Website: apple-inc
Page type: customer-info-address
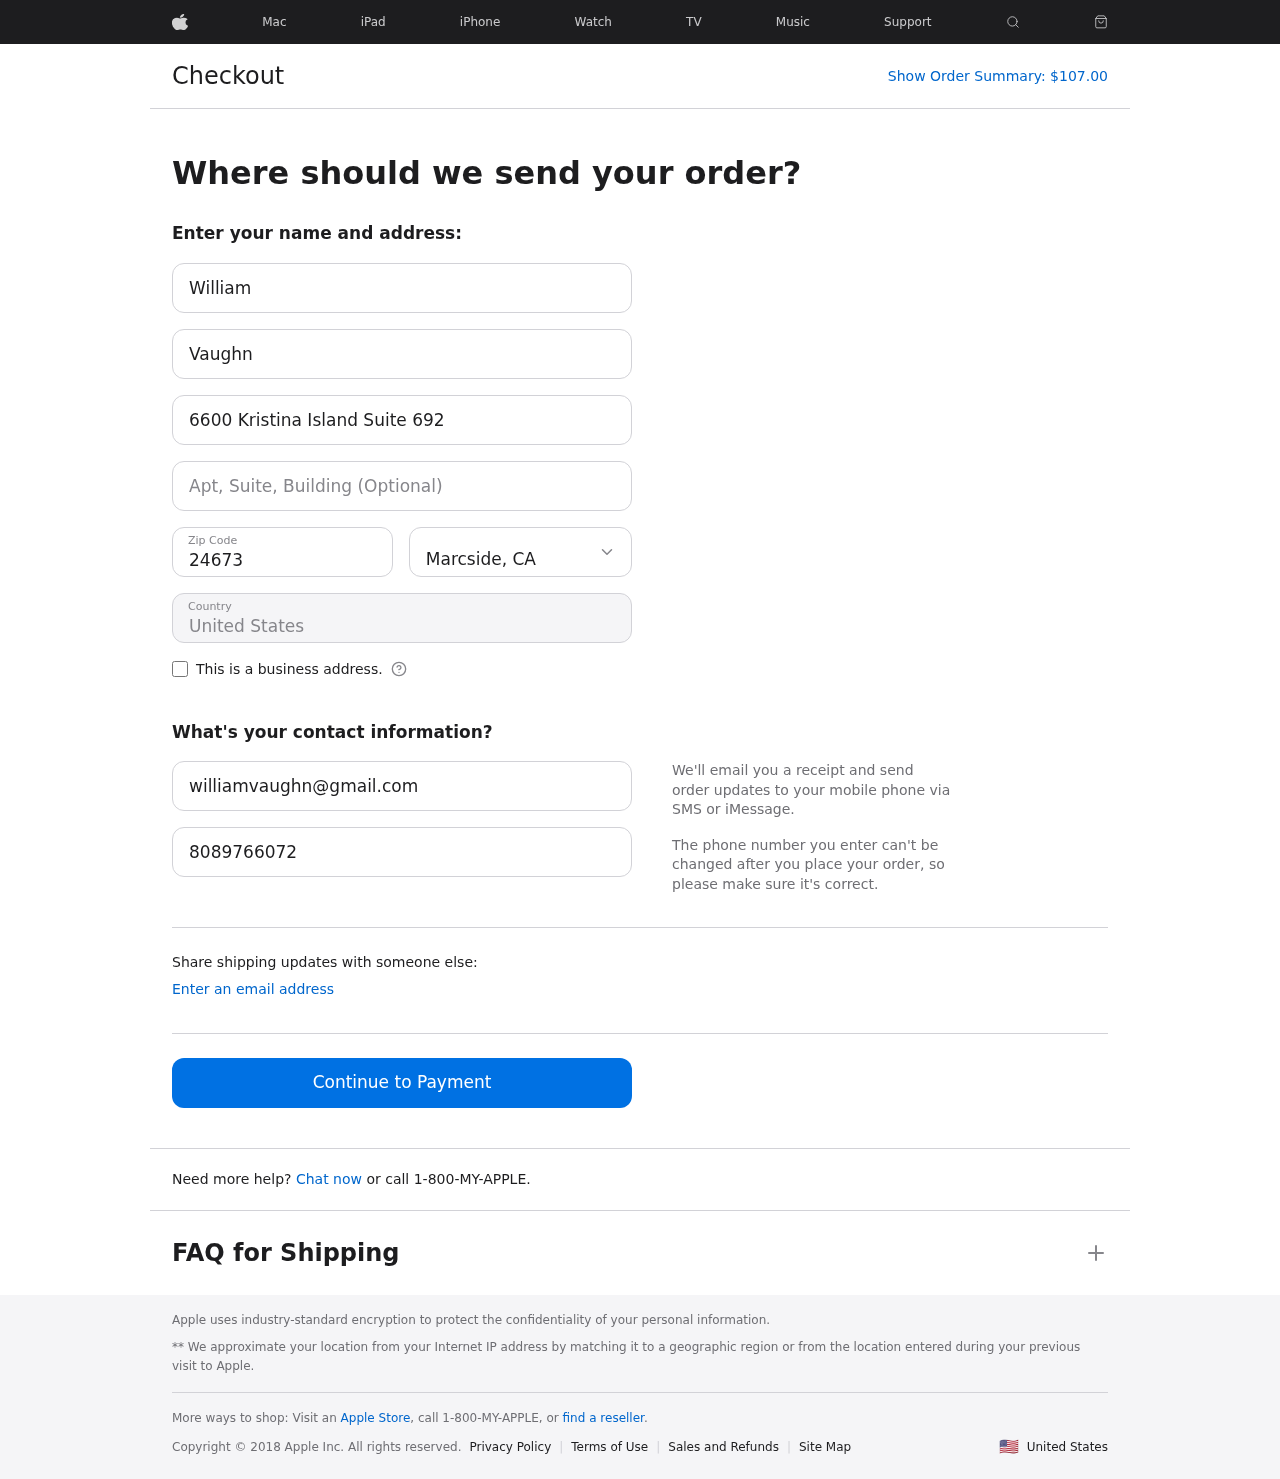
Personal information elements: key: PII_CITY_STATE
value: Marcside, CA
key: PII_COUNTRY
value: United States
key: PII_EMAIL
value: williamvaughn@gmail.com
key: PII_FIRSTNAME
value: William
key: PII_LASTNAME
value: Vaughn
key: PII_PHONE
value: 8089766072
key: PII_POSTCODE
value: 24673
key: PII_STREET
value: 6600 Kristina Island Suite 692
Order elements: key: ORDER_TOTAL
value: $107.00